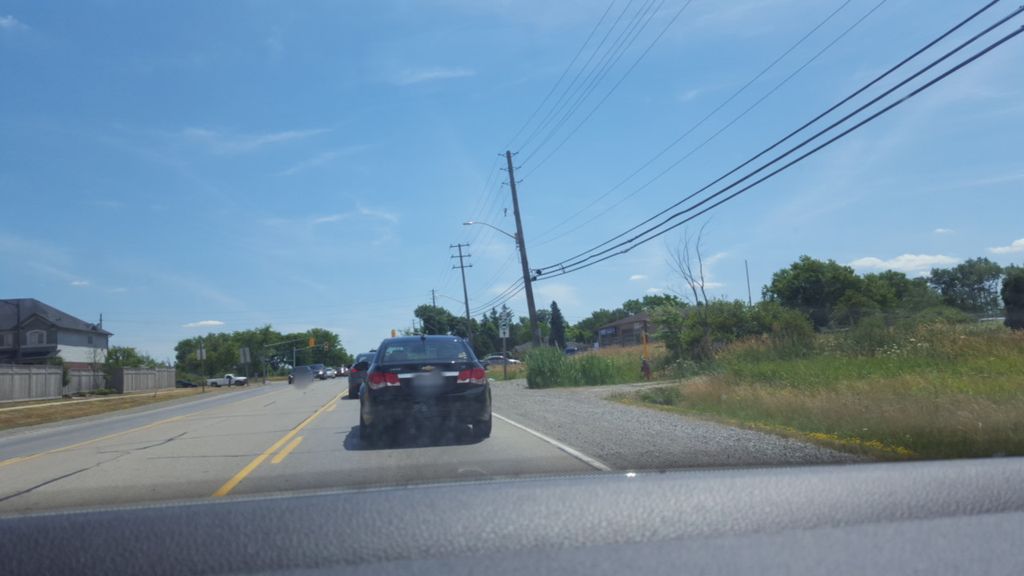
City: hamilton